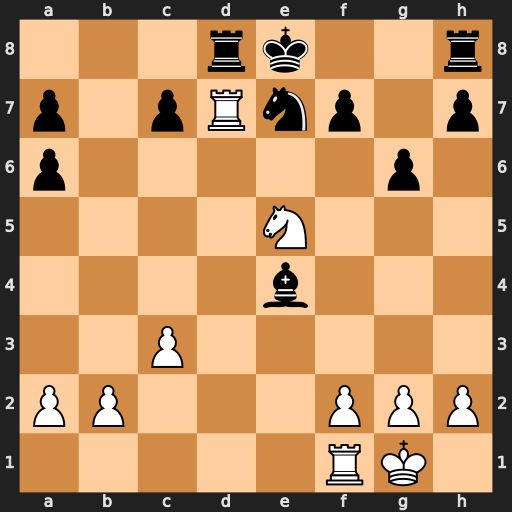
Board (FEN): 3rk2r/p1pRnp1p/p5p1/4N3/4b3/2P5/PP3PPP/5RK1
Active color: w
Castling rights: k
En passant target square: -
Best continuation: Rxd8+ Kxd8 Nxf7+ Ke8 Nxh8